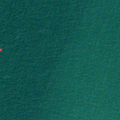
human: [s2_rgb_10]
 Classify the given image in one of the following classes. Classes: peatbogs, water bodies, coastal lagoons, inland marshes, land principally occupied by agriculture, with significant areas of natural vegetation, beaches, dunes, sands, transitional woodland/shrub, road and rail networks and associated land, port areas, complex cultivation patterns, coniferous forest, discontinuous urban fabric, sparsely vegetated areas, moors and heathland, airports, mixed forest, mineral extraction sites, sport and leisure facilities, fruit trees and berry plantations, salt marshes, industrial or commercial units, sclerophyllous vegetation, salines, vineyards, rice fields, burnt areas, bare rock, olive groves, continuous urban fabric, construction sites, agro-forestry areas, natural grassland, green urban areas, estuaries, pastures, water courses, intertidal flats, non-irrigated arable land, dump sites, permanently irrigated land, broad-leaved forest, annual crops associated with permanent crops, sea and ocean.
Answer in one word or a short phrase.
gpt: sea and ocean